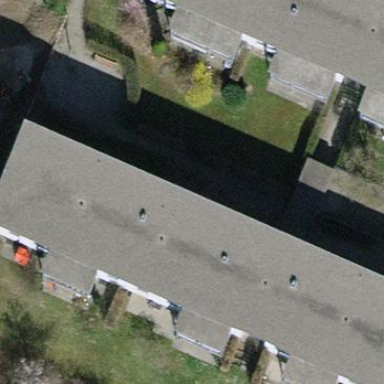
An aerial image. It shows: Image showing building with apartments.